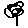
Label: flower